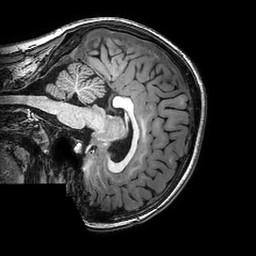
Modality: T1w
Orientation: sagittal
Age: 20
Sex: female
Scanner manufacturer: philips
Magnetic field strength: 3 T
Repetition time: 0.008144 s
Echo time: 0.00374 s